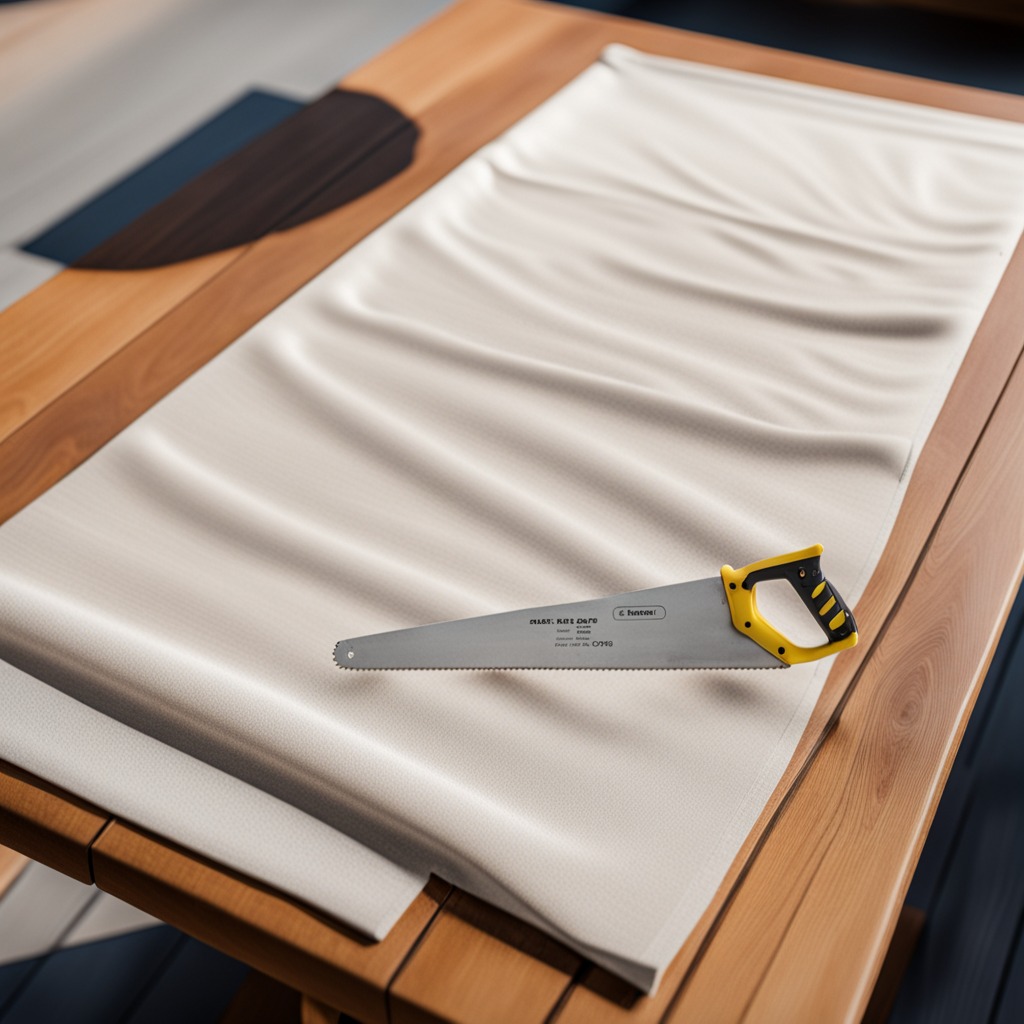
A metal saw is lying on the wooden table in an outdoor workshop during daytime bright natural light soft shadows worn but beneath the cloth.